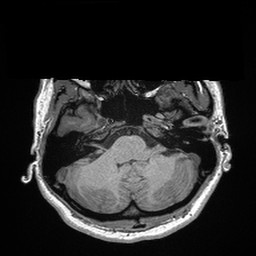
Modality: T1w
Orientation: coronal
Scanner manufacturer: siemens
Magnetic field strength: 3 T
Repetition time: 2.3 s
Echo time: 0.00298 s